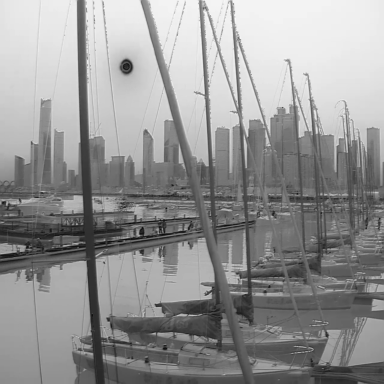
There are six sailboats in the infrared image.